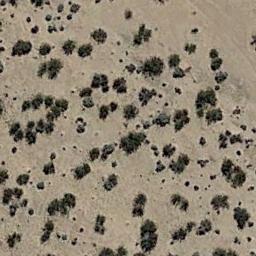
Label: chaparral